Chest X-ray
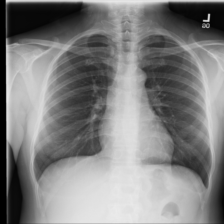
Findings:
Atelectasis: negative
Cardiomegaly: negative
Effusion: negative
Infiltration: negative
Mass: negative
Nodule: negative
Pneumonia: negative
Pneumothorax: negative
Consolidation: negative
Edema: negative
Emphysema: negative
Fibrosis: negative
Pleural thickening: negative
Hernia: negative